Field crop: tomato
Growth stage: 1
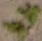
Species: portulaca